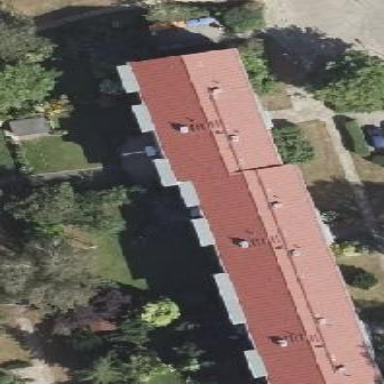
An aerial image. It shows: Gabled roof adorns the apartments building.